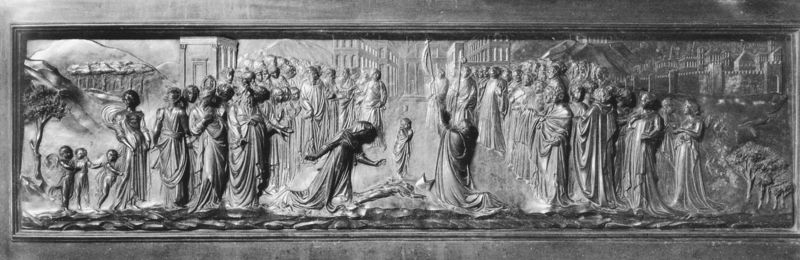
Titel: Schrein des hl. Zenobius
Künstler: Lorenzo Ghiberti
Standort: Florenz, Dom (EU - I - Toskana)
Schlagwörter: baum, berg, bäume, frauen, landschaft, menschen, stadt, männer, säulen, gebäude, architektur, trauer, häuser, kind, kinder, engel, relief, fahnen, perspektive, vedute, berge, metall, bronze, lithographie, knien, menschenmasse, fries, florenz, begrüssung, stadtmauer, tempel, opferung, maria, anbetung, beweinung, göttlich, klagen, roben, römisch, relieff, schande, hochrelief, beter, engek, releif, flachrelief, renaisance